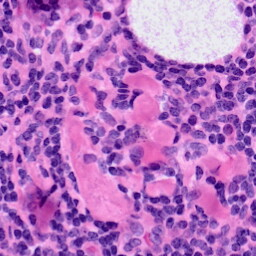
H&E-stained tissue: LymphNode